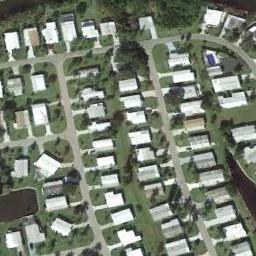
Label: mobile_home_park